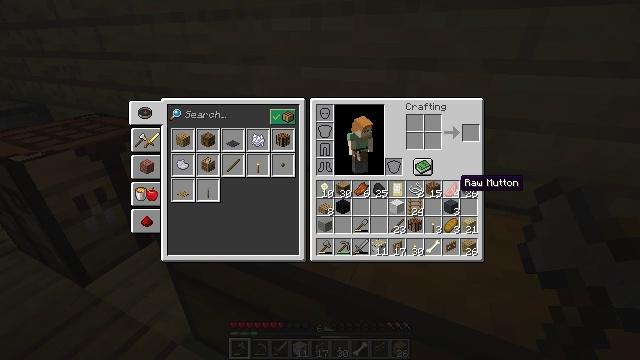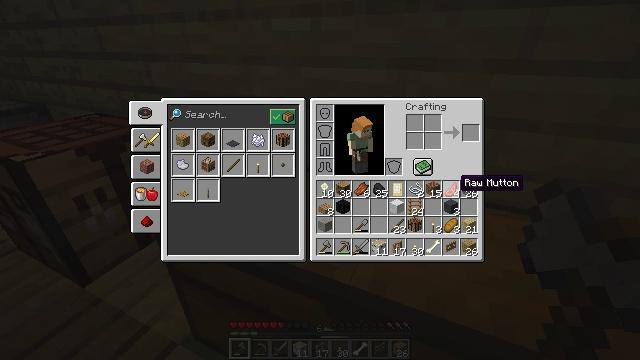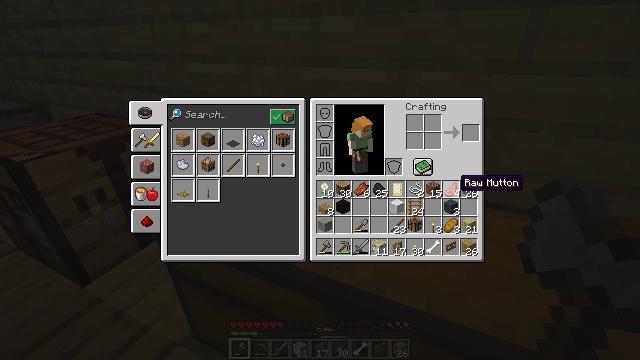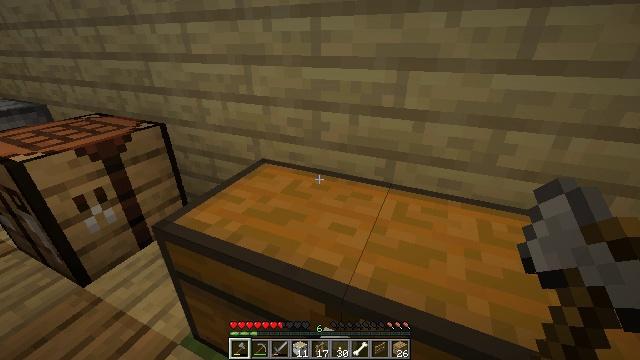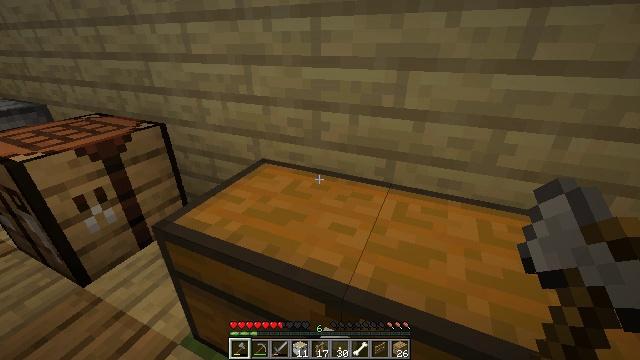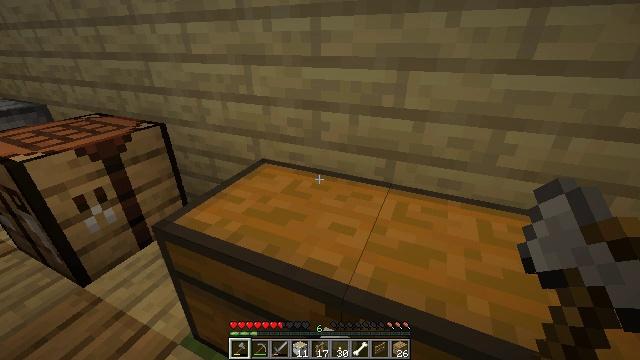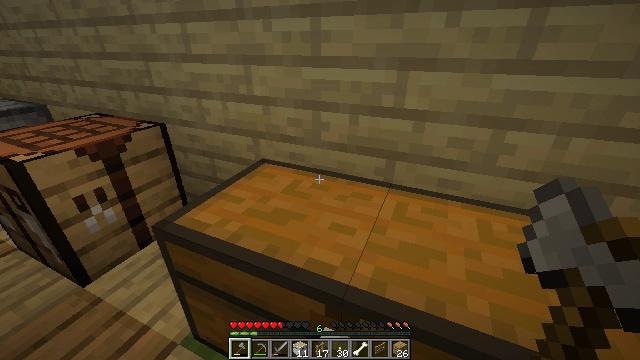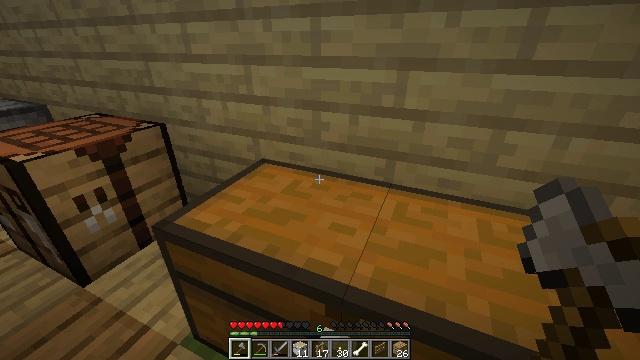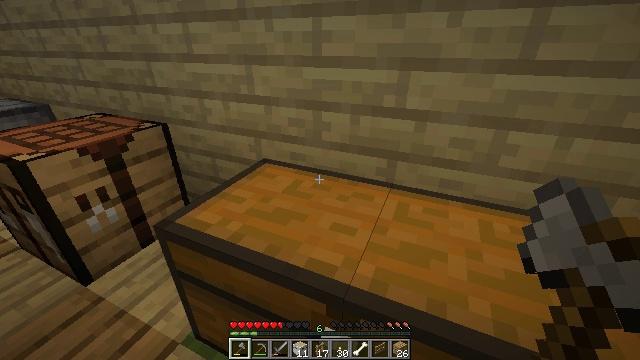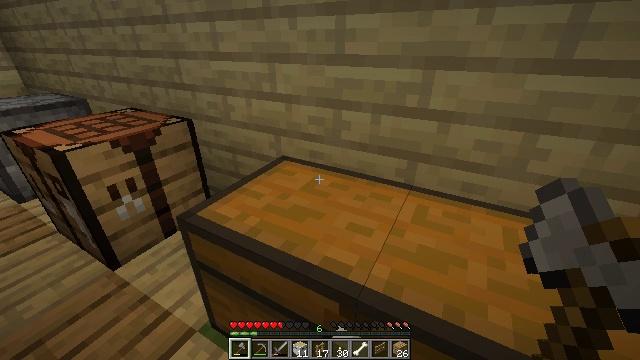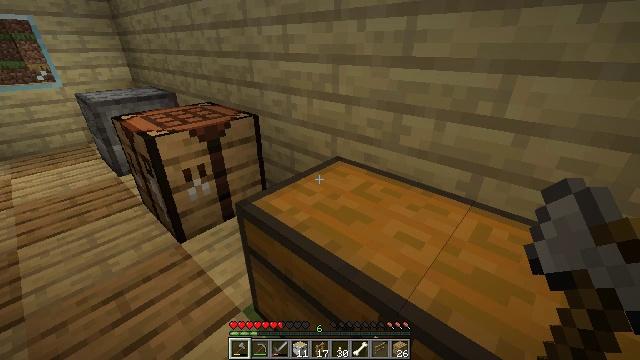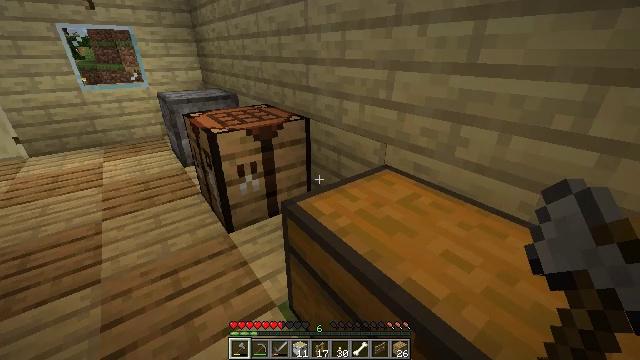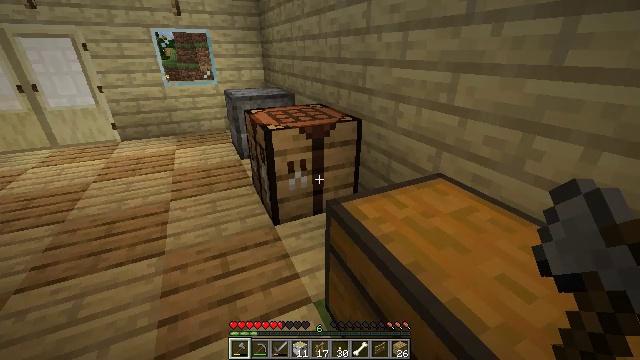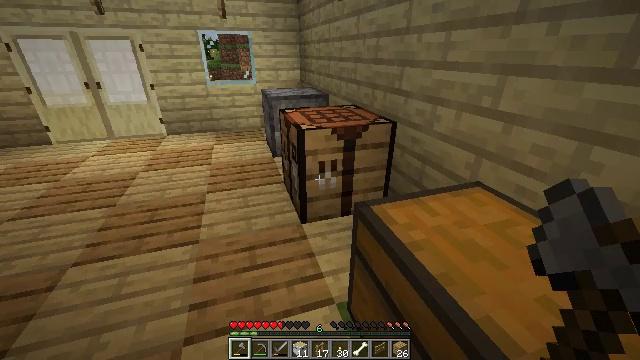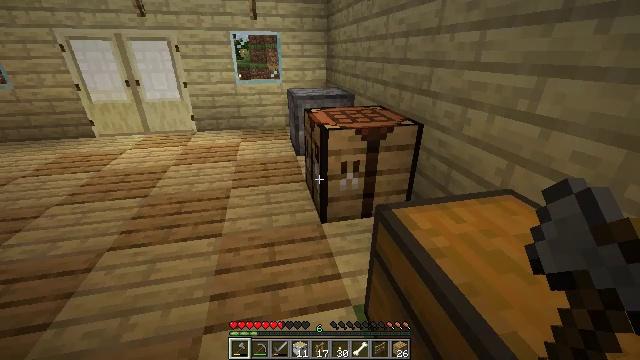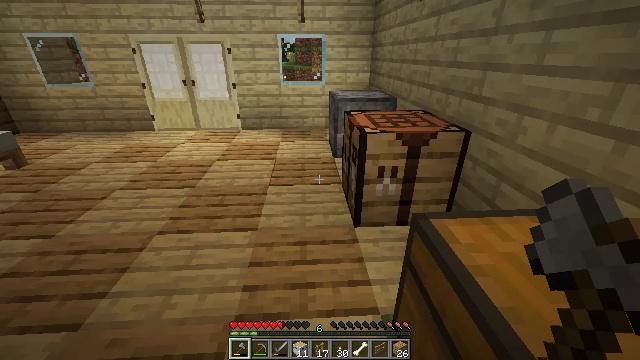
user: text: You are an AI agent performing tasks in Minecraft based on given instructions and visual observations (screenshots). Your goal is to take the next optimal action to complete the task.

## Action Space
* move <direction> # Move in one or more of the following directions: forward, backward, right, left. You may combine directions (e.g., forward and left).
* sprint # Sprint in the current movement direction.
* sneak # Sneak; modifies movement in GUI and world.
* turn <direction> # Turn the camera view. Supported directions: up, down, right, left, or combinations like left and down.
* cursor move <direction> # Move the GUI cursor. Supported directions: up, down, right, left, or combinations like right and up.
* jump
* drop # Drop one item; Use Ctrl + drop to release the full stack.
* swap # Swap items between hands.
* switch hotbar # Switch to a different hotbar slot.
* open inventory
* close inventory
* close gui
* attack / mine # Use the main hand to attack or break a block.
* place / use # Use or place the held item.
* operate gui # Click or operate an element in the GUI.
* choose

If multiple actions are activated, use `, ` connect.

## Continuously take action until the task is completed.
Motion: motion action
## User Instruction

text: In the crafting table, craft a gray bed.
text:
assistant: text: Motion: no_op
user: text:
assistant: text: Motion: no_op
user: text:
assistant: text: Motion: close inventory
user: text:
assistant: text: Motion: close inventory
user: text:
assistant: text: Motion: close inventory
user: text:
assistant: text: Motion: close inventory
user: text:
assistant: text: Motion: no_op
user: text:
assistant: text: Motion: no_op
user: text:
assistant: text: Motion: turn left
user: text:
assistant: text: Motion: turn left
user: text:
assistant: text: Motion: turn left and up
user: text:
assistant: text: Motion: turn left
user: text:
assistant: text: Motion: turn left
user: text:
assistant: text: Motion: turn left
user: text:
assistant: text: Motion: turn left
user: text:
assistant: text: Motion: turn left
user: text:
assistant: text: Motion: no_op
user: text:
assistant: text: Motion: no_op
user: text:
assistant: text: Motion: move forward
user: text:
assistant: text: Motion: move forward
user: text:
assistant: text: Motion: move forward
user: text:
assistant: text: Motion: move forward
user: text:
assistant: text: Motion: move forward
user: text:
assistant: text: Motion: move forward
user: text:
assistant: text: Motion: move forward
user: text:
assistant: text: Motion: move forward
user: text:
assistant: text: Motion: move forward
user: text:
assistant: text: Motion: move forward
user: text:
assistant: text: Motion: move forward
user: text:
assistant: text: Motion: move forward